在平面直角坐标系 $xOy$ 中，已知双曲线 $C$: $\frac{x^2}{a^2} - \frac{y^2}{b^2} = 1\ (a>0,\ b>0)$ 的左、右焦点分别为 $F_1$、$F_2$，点 $P(2,1)$ 是双曲线 $C$ 上一点，且 $\overrightarrow{PF_1} \cdot \overrightarrow{PF_2} = -1$。

\vspace{0.5em}

(1) 求双曲线 $C$ 的方程；

\vspace{0.5em}

(2) 过点 $P$ 作直线 $l$ 与双曲线 $C$ 的两条渐近线分别交于 $R$、$S$ 两点，若点 $P$ 恰为线段 $RS$ 的中点，求直线 $l$ 的方程；

\vspace{0.5em}

(3) 设斜率为 $2$ 的直线 $l_1$ 与双曲线 $C$ 交于 $A$、$B$ 两点，点 $B$ 关于坐标原点的对称点为 $D$。若直线 $PA$、$PD$ 的斜率均存在且分别为 $k_1$、$k_2$，求证：$k_1k_2$ 为定值。
【解答】
{【详解】}

(1) 因为 $P(2,1)$ 是双曲线 $C$ 上一点，所以 $\frac{4}{a^2} - \frac{1}{b^2} = 1$ ①。

由 $F_1(-c,0)$，$F_2(c,0)$，所以 $\overrightarrow{PF_1} = (-c-2,-1)$，$\overrightarrow{PF_2} = (c-2,-1)$。

因为 $\overrightarrow{PF_1} \cdot \overrightarrow{PF_2} = -1$，所以 $c^2 - 4 + 1 = -1 \Rightarrow c^2 = 6$。

因为 $a^2 + b^2 = 6$ ②，联立解得：$a^2 = 3$，$b^2 = 3$。

所以双曲线的方程为：$\frac{x^2}{3} - \frac{y^2}{3} = 1$。

---

(2) 由 (1) 知：双曲线的渐近线方程为 $y = \pm x$，由图象可知直线 $l$ 的斜率存在并大于 1。

不妨设 $R(x_1,y_1)$，$S(x_2,y_2)$，由 $l$ 的方程为：$y = kx - 2k + 1$。

将 $R,S$ 代入得：$x_1 = \frac{2k - 1}{k - 1}$，$x_2 = \frac{2k - 1}{k + 1}$。

由 $P$ 为 $R,S$ 中点，则 $x_1 + x_2 = 2x_P = 4$，

所以 $2 + \frac{1}{k - 1} + 2 - \frac{3}{k + 1} = 4$，解得 $k = 2$。

所以直线 $l$ 的方程为 $2x - y - 3 = 0$。

---

(3) 设 $A(x_1,y_1)$，$B(x_2,y_2)$，点 $B$ 与点 $D$ 关于原点对称，所以 $D(-x_2,-y_2)$。

设直线 $l_1$ 的方程为 $y = 2x + b$。

由
\[
\begin{cases}
y = 2x + b \\
x^2 - y^2 = 3
\end{cases}
\Rightarrow 3x^2 - 4bx + b^2 + 3 = 0
\]

由 $\Delta = 16b^2 - 4 \times 3(b^2 + 3) > 0$ 可知 $b > 3$ 或 $b < -3$，

则 $x_1 + x_2 = \frac{4b}{3}$，$x_1x_2 = 1 + \frac{b^2}{3}$，

所以 $y_1 - y_2 = -2x_1 + b - (-2x_2 + b) = -2x_1 + 2x_2$，

$y_1y_2 = (-2x_1 + b) \cdot (-2x_2 + b) = 4x_1x_2 - 2b(x_1 + x_2) + b^2$
\[
= 4\left(1 + \frac{b^2}{3}\right) - 2b \times \frac{4b}{3} + b^2 = 4 - \frac{b^2}{3},
\]

由题意知：$k_1 = \frac{y_1 - 1}{x_1 - 2}$，$k_2 = \frac{-y_2 - 1}{-x_2 - 2}$，

所以
\[
k_1k_2 = \frac{-(y_1 - 1)(y_2 + 1)}{-(x_1 - 2)(x_2 + 2)} = \frac{y_1y_2 + y_1 - y_2 - 1}{x_1x_2 + 2x_1 - 2x_2 - 4}
= \frac{4 - \frac{b^2}{3} - 2x_1 + 2x_2 - 1}{1 + \frac{b^2}{3} + 2x_1 - 2x_2 - 4} = -1,
\]

所以 $k_1k_2$ 为定值。

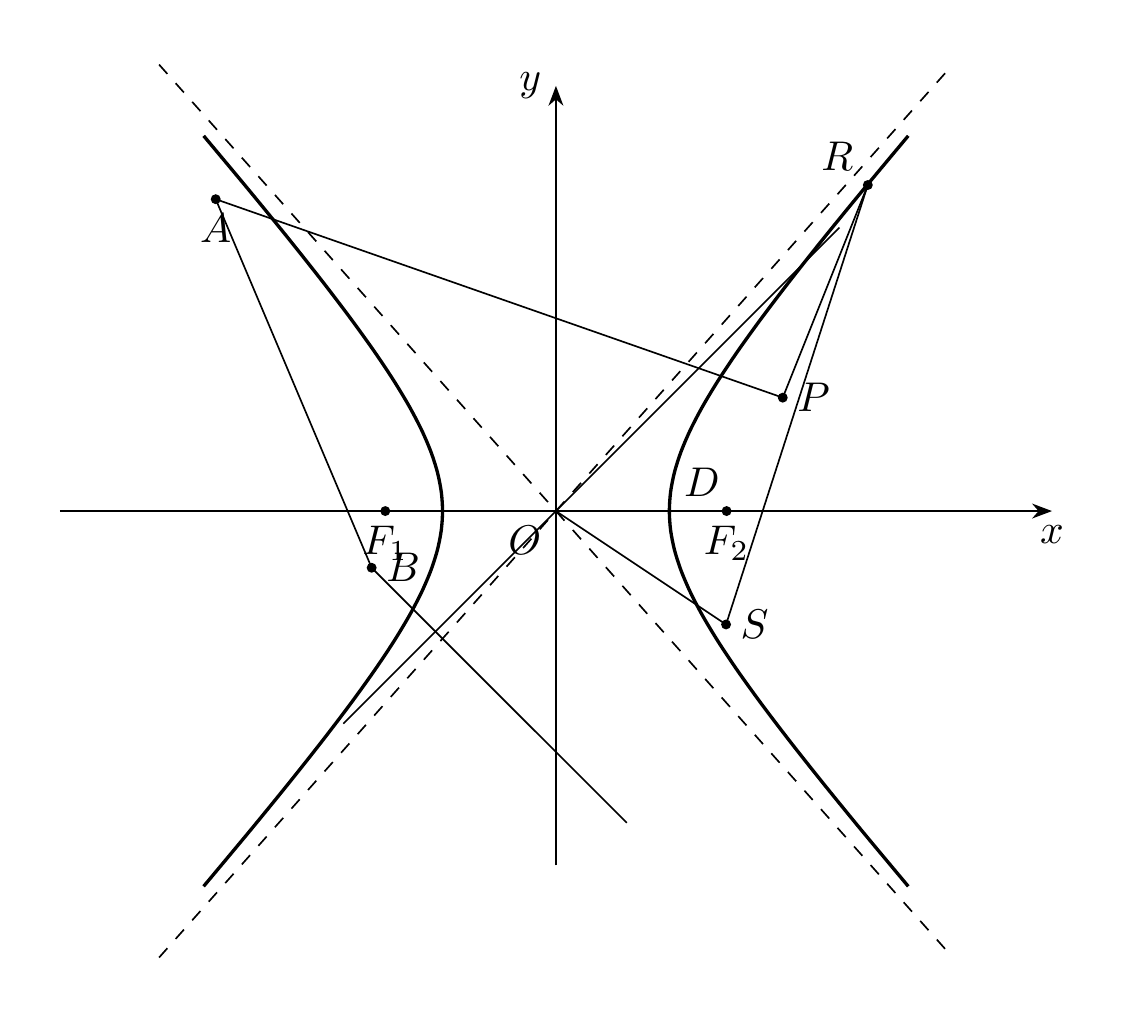